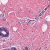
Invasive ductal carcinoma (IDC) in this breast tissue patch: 0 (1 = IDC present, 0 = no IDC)